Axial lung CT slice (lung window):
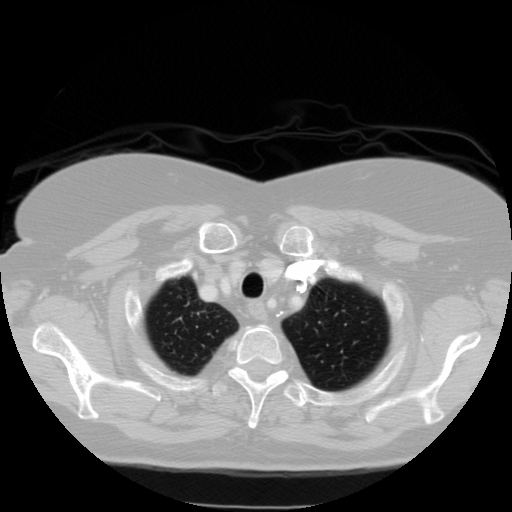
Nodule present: no